Field crop: tomato
Growth stage: 1
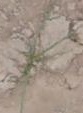
Species: cyperus